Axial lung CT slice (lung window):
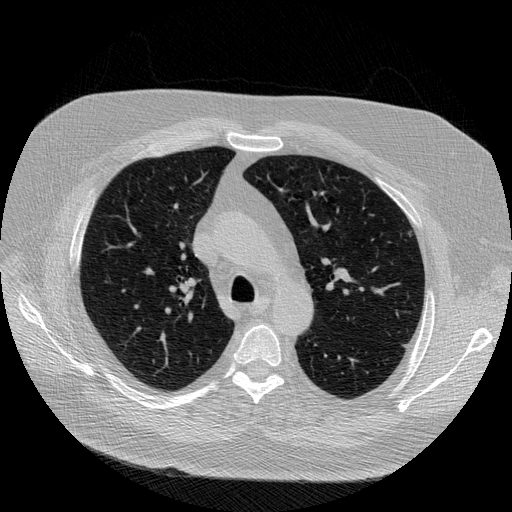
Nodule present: no